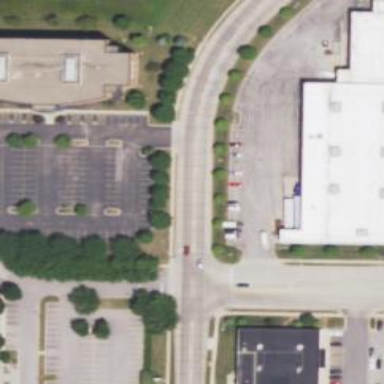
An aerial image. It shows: Solid stop line on the road marking.